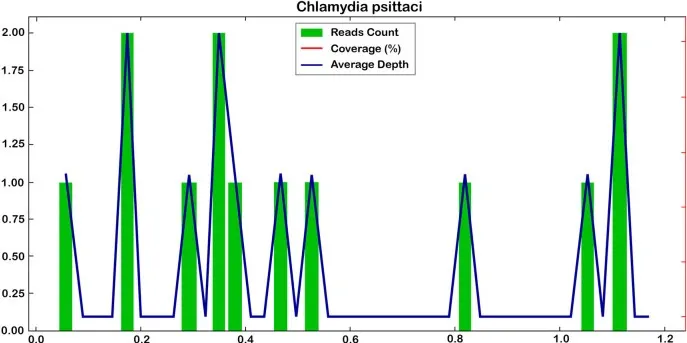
Reads count, coverage, and average depth results of Chlamydia psittaci suggested by metagenome next-generation sequencing in this case.
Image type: chart (chart)